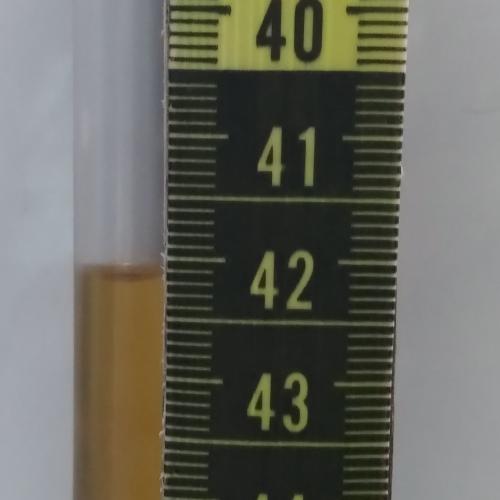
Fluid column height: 42.1 cm